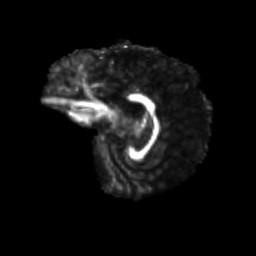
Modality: FA
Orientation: sagittal
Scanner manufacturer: siemens
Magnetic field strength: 3 T
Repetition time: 9.2 s
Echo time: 0.084 s